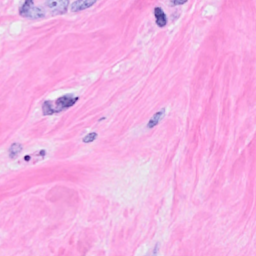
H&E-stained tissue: Breast